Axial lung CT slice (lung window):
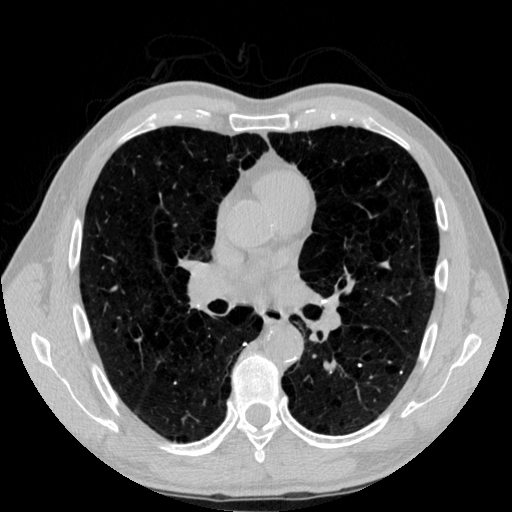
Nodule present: no